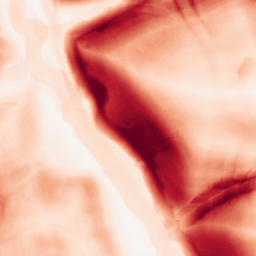
Category: morphological
Decomposition family: morphological_square
Decomposition parameters: operation: gradient
size: 15
Upsampling method: lanczos
Upsampling parameters: scale: 8
Upsampling scale: 8